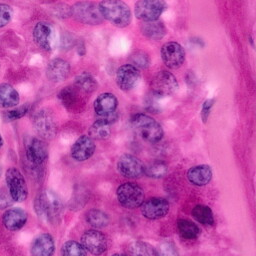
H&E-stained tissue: Pancreatic